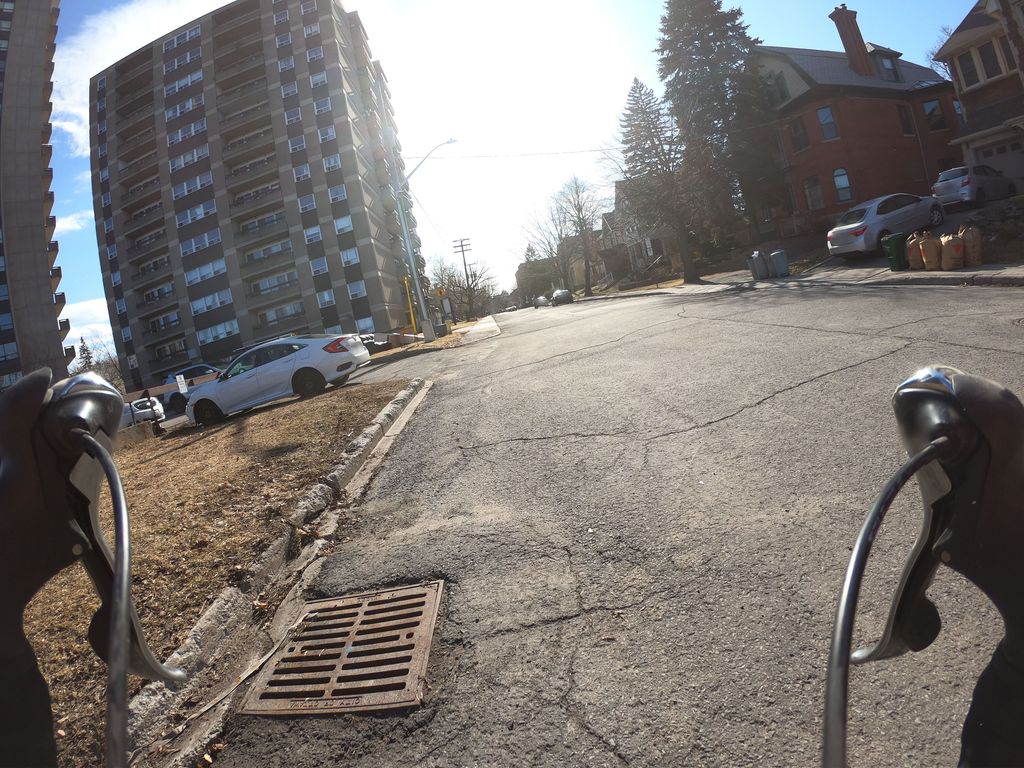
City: ottawa-gatineau